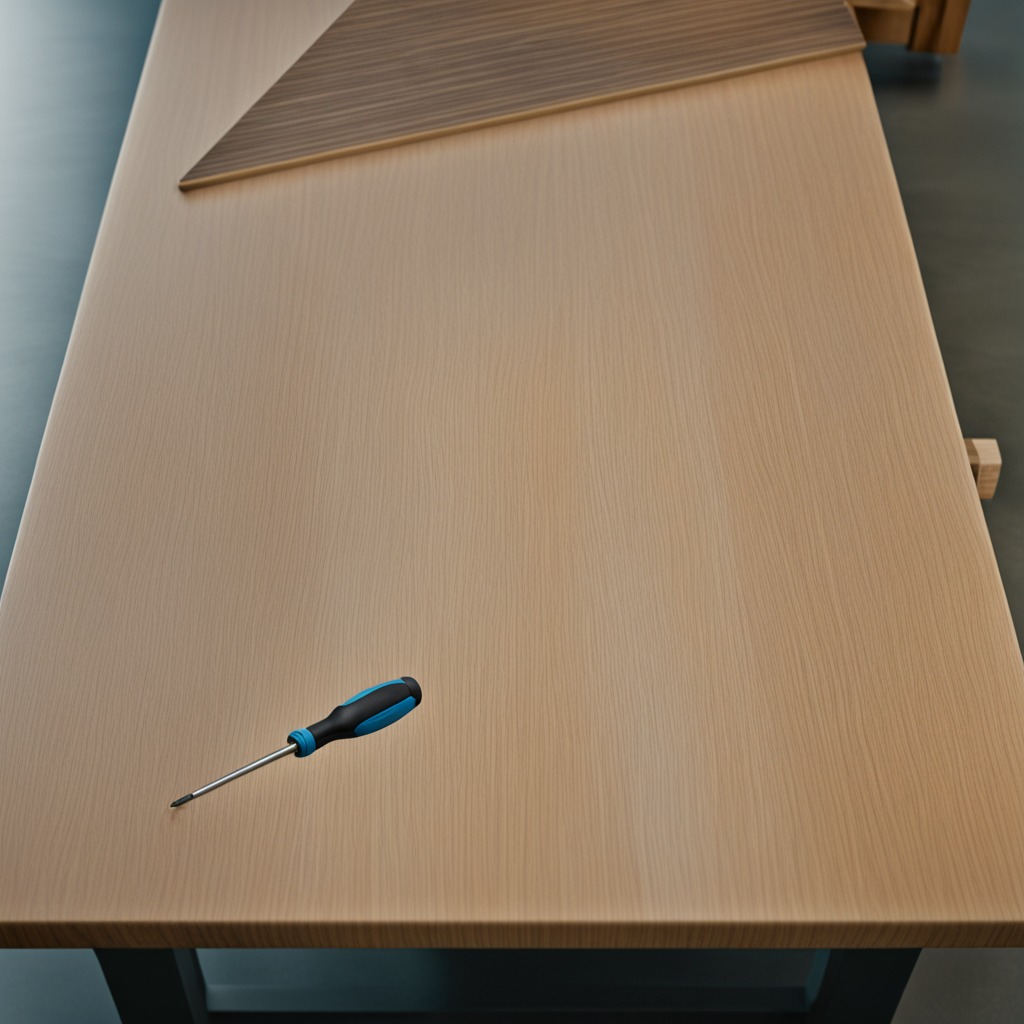
A screwdriver is lying on a workbench inside a coastal fishing gear workshop.